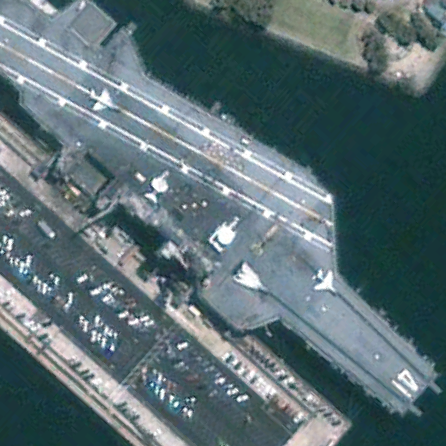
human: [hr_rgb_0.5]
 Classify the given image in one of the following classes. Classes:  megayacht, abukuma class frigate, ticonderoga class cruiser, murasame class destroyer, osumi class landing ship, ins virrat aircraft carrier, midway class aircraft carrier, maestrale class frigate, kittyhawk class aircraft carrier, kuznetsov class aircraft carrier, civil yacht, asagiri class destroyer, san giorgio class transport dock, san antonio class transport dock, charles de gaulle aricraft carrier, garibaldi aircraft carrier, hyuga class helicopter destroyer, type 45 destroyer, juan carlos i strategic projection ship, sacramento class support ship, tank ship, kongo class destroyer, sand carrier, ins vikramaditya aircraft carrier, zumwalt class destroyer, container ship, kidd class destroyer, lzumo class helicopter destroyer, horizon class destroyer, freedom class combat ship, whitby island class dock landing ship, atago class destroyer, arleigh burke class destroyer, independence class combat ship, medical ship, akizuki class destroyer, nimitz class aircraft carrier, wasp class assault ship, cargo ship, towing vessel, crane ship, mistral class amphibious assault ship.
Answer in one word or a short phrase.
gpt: Midway class aircraft carrier